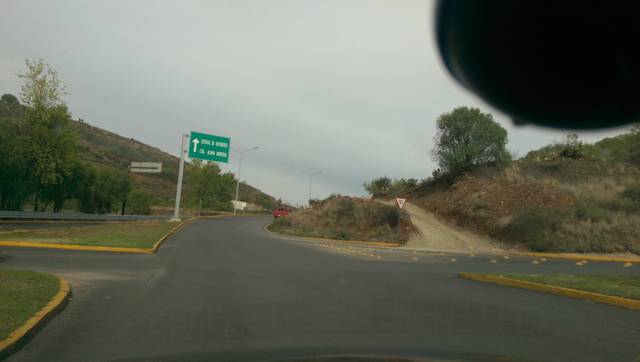
Region: Mexico
Coordinates: 22.761, -102.558